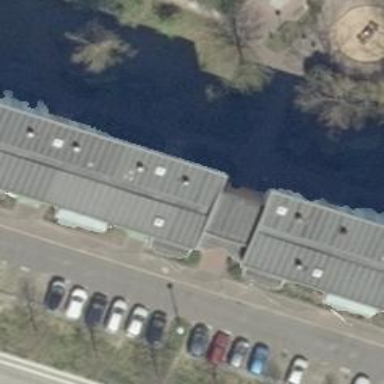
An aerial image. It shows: Footway that passes through building tunnel.